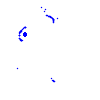
Particle: electron